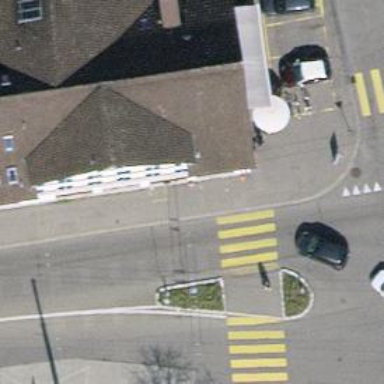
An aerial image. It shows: Kerb serving as barrier.